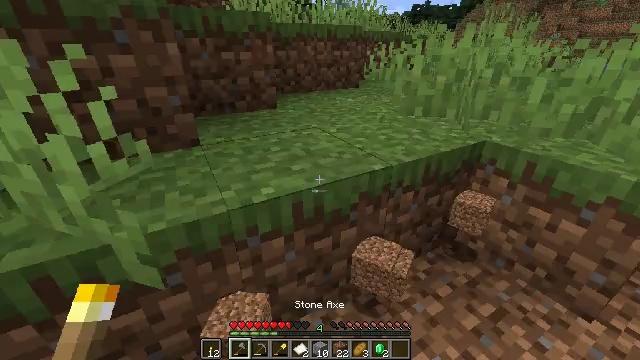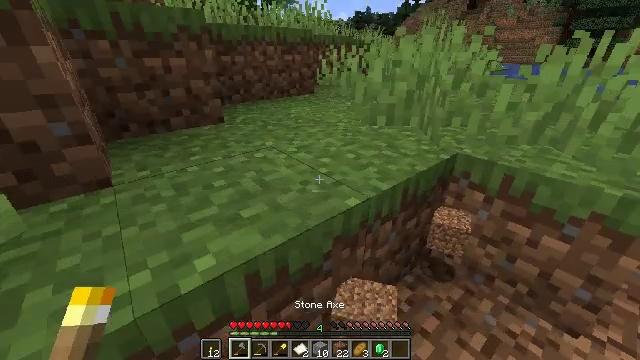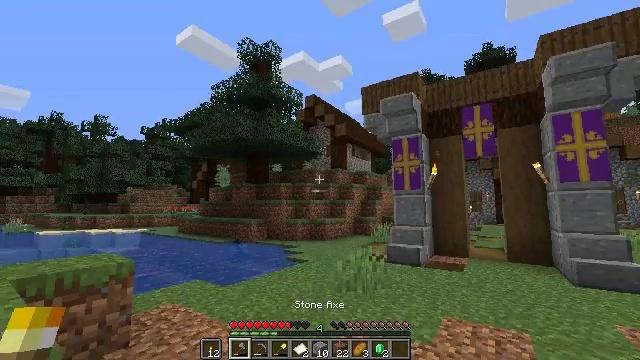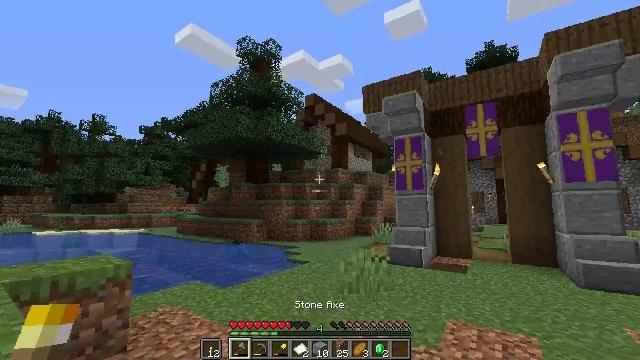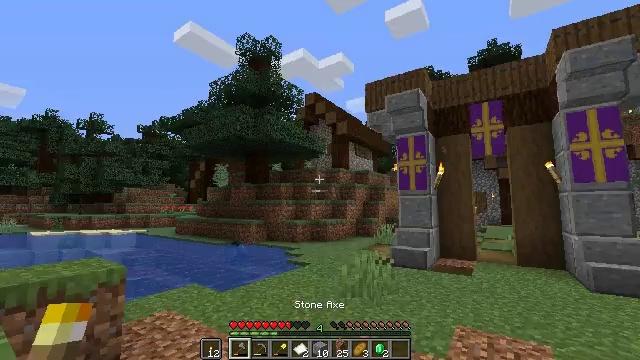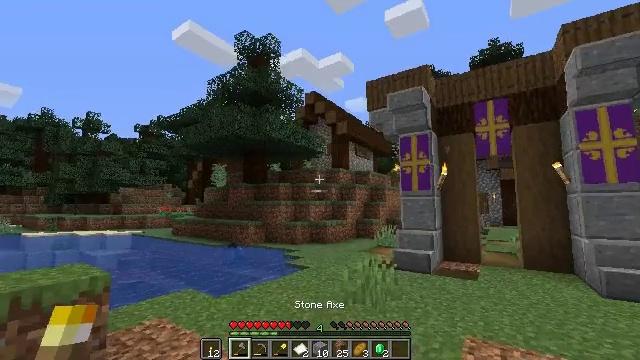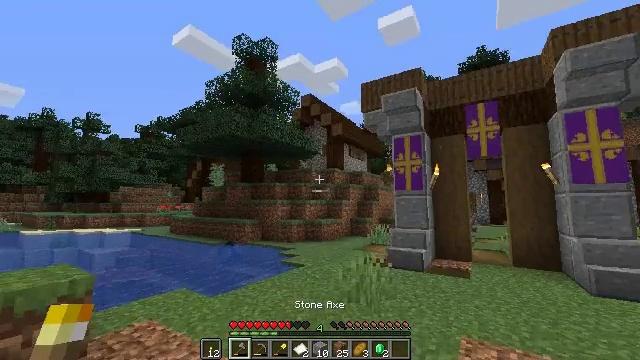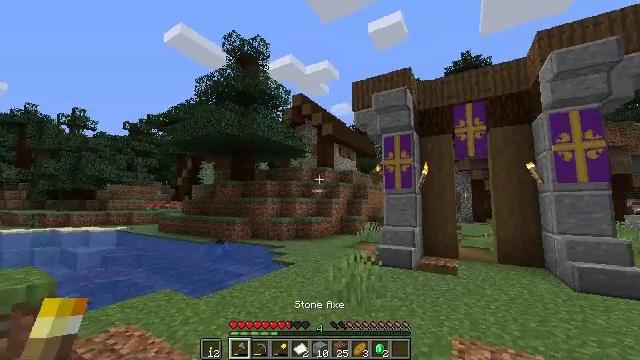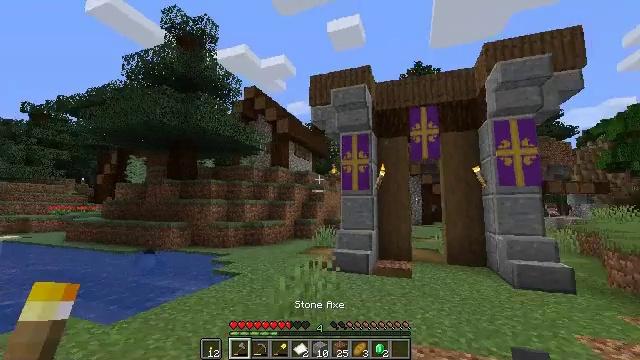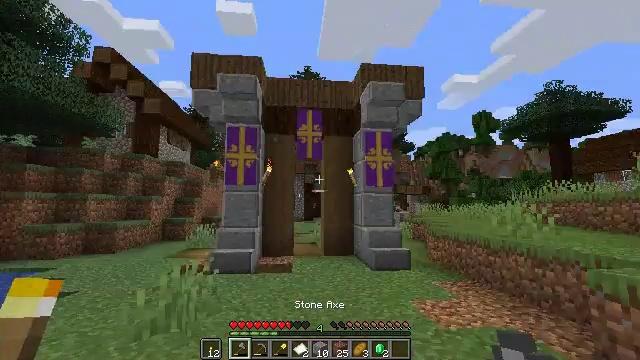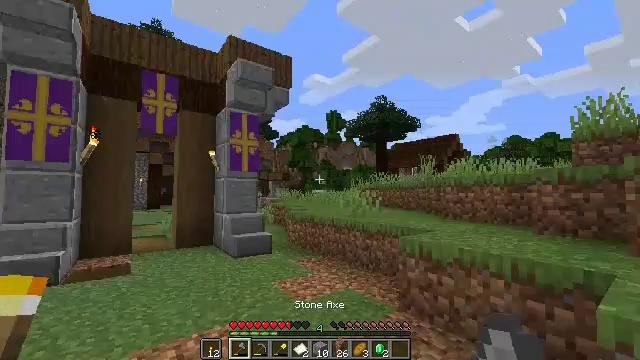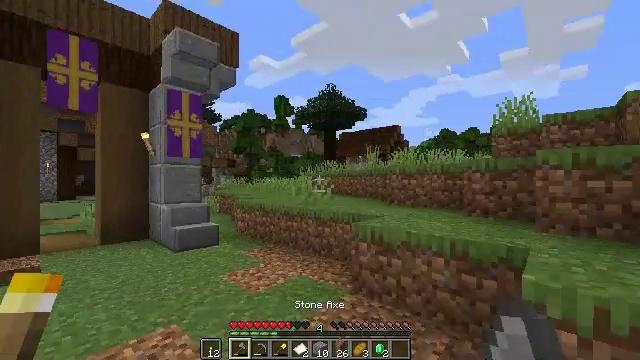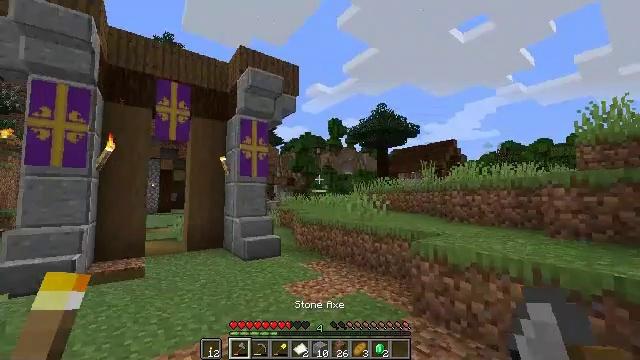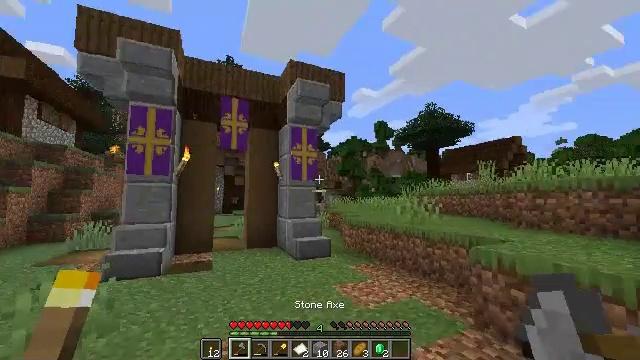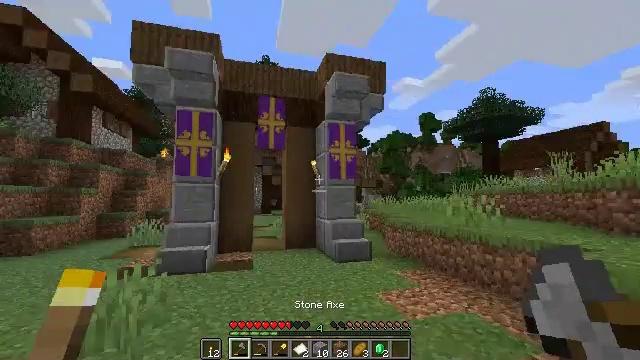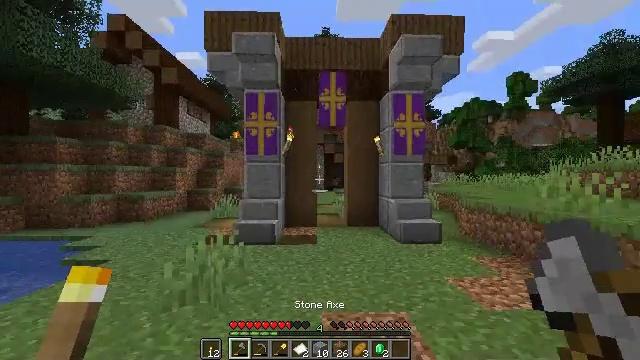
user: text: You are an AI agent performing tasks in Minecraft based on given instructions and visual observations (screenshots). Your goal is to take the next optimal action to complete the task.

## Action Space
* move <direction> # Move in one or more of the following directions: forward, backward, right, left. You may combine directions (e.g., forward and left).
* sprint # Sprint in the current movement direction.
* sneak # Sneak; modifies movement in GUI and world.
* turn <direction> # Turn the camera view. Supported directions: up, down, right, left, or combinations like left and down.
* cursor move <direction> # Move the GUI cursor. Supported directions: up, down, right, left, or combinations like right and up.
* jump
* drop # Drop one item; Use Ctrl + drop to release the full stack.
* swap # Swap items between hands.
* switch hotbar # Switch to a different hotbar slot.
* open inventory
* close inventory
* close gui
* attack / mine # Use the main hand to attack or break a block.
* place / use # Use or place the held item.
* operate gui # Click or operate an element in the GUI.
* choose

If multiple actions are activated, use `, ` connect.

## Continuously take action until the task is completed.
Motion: motion action
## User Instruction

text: Take down the purple wall banner.
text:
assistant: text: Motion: move forward
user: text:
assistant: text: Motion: move forward, turn right and up
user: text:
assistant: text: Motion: move forward
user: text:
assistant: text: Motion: move forward
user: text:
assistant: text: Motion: move forward
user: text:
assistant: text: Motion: move forward, turn right
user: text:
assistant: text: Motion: move forward, turn right
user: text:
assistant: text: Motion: move forward, turn right
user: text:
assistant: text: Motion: move forward, turn right
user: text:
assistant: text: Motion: turn right and down
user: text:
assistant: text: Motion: turn right and down
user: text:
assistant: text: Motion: turn left and up
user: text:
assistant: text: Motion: turn left
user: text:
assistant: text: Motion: turn left
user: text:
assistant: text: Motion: turn left and down
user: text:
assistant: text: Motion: turn left
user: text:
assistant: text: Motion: turn left
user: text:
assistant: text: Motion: turn left
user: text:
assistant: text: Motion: no_op
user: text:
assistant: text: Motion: no_op
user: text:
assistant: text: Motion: no_op
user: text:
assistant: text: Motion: no_op
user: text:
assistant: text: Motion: move forward and move right
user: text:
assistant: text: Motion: move forward and move right
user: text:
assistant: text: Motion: move forward and move right, turn right
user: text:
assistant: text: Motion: turn right
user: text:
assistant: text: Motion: no_op
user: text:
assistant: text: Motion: turn right
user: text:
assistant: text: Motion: turn right
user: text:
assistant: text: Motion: no_op